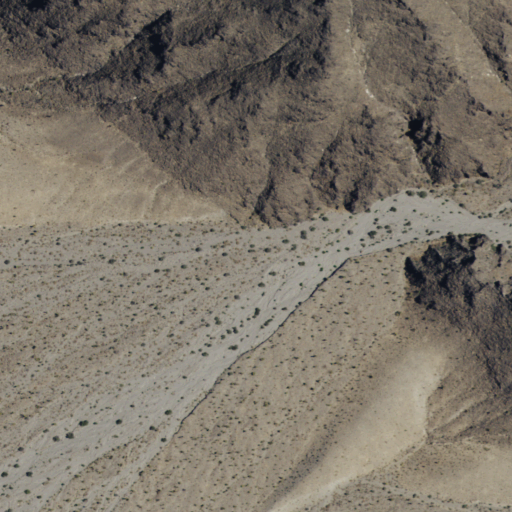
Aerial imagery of valley in Nevada named Spot Canyon containing only shrub